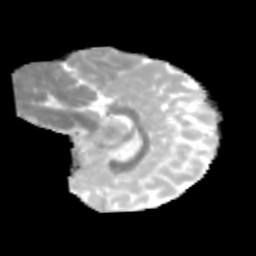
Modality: MD
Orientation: sagittal
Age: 9
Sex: female
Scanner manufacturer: siemens
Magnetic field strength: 3 T
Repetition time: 3.8 s
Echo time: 0.07 s